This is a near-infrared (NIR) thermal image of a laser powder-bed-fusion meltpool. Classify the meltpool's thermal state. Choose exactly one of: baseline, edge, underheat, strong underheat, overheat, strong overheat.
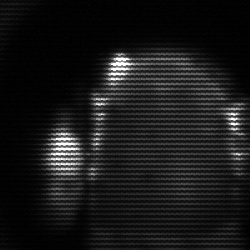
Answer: baseline